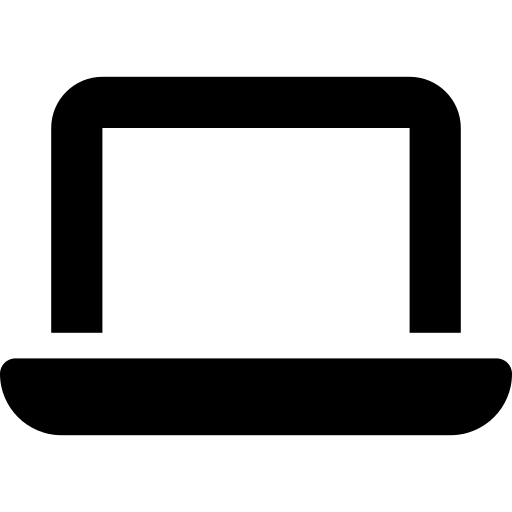
Tags: icon, FontAwesome, fa-icon, solid, laptop